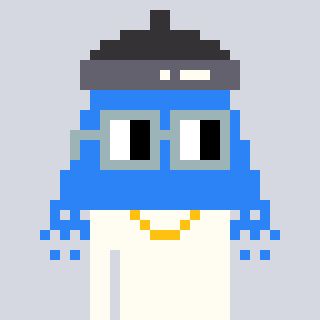
a pixel art character with square dark gray glasses, a shower-shaped head and a grayscale-colored body on a cool background